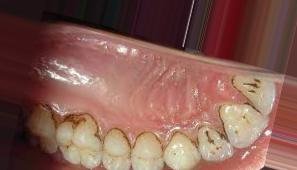
Condition: Tooth Discoloration